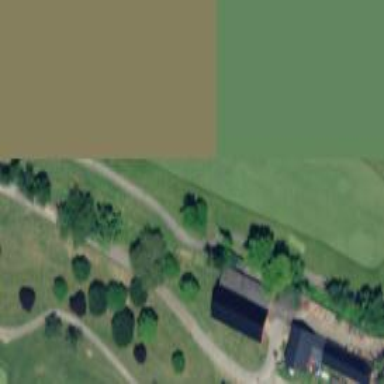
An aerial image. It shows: Well-maintained path intended for golf.